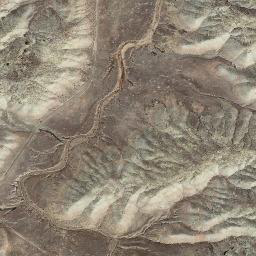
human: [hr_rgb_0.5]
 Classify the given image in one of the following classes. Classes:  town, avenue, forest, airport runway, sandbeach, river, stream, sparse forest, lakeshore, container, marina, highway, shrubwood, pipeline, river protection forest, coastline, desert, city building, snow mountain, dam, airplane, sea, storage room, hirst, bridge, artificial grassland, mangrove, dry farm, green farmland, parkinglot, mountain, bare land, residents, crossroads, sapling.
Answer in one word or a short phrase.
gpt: mountain